Question: I'm looking to disable the SNMP Status Enabled flag/checkbox for a printer driver using powershell. The checkbox can be found on Windows 7 under Control Panel -> Devices and Printers -> -> printer properties -> Ports -> Configure Port
Image of the checkbox desired to toggle to disable status:

If examples of powershell scripts are available I wish to review them. I'm unable to find resources in books or online that cover this topic.
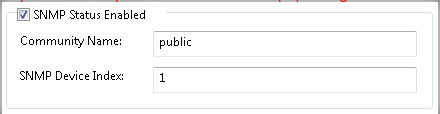
Answer: The following works but isn't exactly elegant. It must be run from an elevated prompt. It will loop through all TCP/IP ports and disable SNMP on them if its enabled. You will need to restart (shutdown -t 0 -r) for the setting to be applied however.
'''
dir "HKLM:\SYSTEM\CurrentControlSet\Control\Print\Monitors\Standard TCP/IP Port\Ports" | gp "SNMP Enabled" | ?{$_."SNMP Enabled" -eq 1} | %{sp -Path $_.PSPath -Name "SNMP Enabled" -Value 0}
shutdown -t 0 -r
'''
You can also take a look at the <URL>